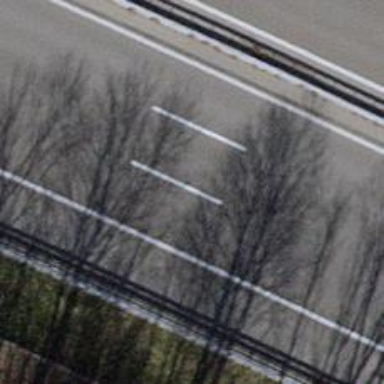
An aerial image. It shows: Asphalt motorway.